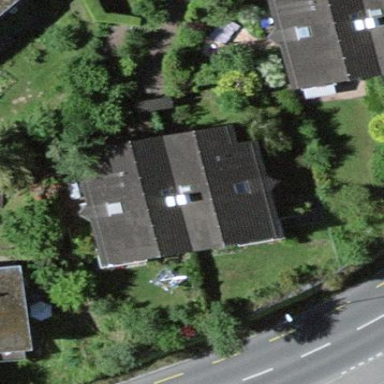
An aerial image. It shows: Semi-detached house.